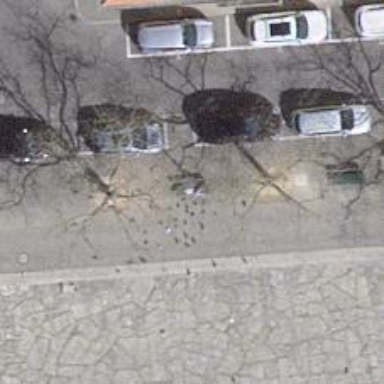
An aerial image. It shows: Bench for seating.